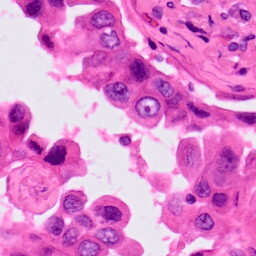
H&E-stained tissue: Lung